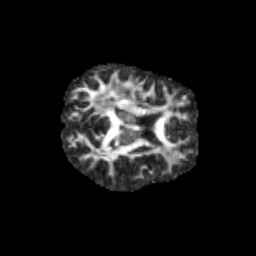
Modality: FA
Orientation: axial
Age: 11
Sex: female
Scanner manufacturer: siemens
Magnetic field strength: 3 T
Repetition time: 3.8 s
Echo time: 0.07 s